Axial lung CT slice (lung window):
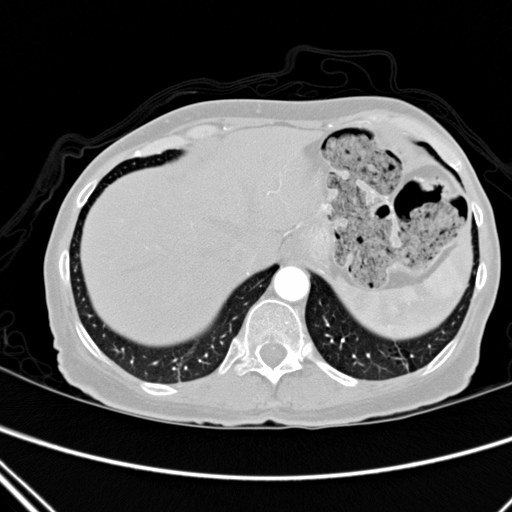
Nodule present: no